Field crop: maize
Growth stage: 2
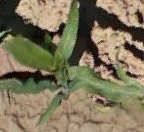
Species: maize